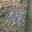
Label: 4